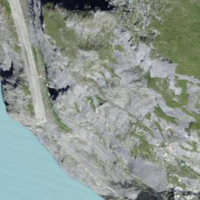
EUNIS habitat code: 48
Species observed at this site:
Saxifraga aizoides